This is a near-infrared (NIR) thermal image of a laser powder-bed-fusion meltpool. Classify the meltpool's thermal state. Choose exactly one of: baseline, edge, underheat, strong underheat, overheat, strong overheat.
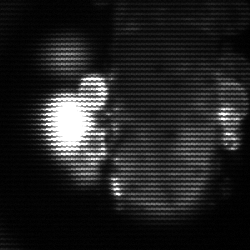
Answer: strong underheat